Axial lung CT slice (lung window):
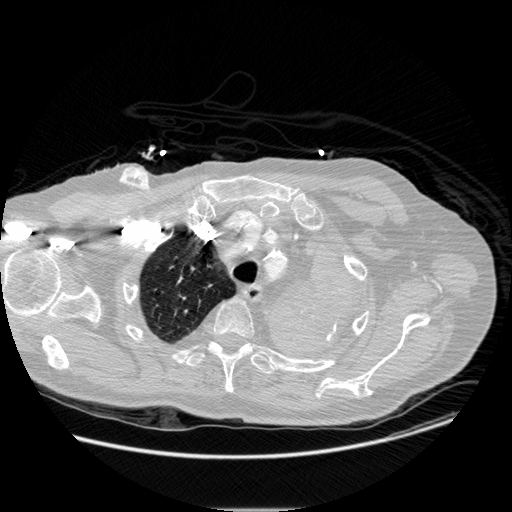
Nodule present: no